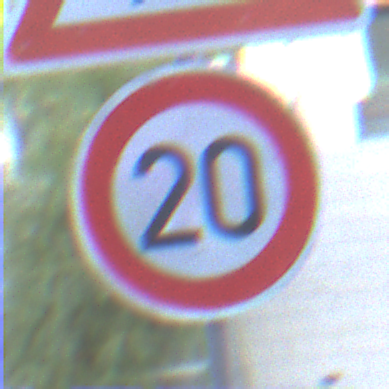
Verkehrszeichen: Geschwindigkeit20
Zusatzzeichen oben: FussgaengerRechts
Umgebung: Outdoor, Urban
Tageszeit: SunriseSunset
Wetter: Clear
Licht: Natural
Jahreszeit: NotSpecified
Kontrast: LowContrast